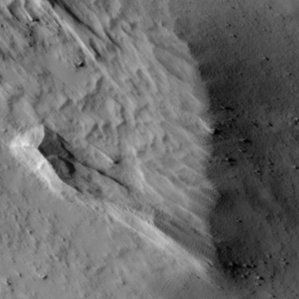
Label: non_frost